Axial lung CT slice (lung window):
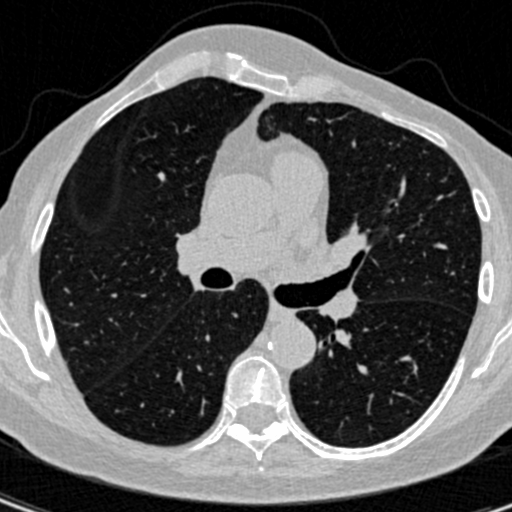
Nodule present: yes
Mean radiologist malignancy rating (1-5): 2